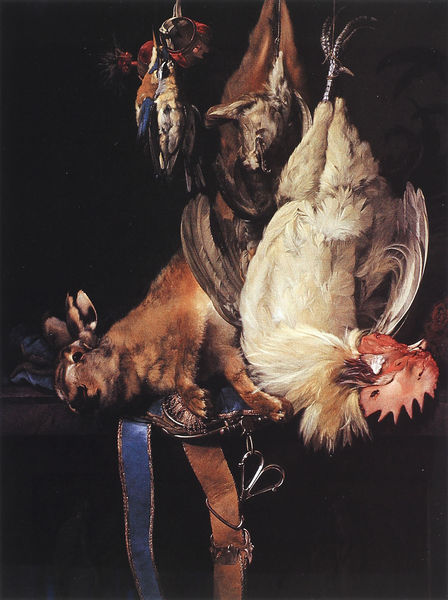
Titel: Hahn und Hase
Künstler: Willem van Aelst
Institution: Washington, National Gallery of Art
Schlagwörter: blau, dunkel, gemälde, vogel, weiß, braun, schwarz, vordergrund, gürtel, rot, tier, tiere, malerei, schleife, augen, band, federn, tod, tot, öl, realismus, decke, ohren, hase, stillleben, liegen, schnabel, naturalismus, kamm, ölgemälde, wild, pfoten, vanitas, schere, hängen, kaninchen, gruselig, kralle, gurt, hahn, huhn, bänder, varnitas, gockel, fledermaus, schwere, vordergrunf, klammer, hahnenkamm, tote tiere, wachtel, vöglel